Question: I have created a custom button and placed it in drawable folder, code as below for it:
'''
<shape xmlns:android="http://schemas.android.com/apk/res/android"
android:shape="rectangle">
<solid android:color="#f50057" />
<padding
android:left="30dp"
android:top="0dp"
android:right="30dp"
android:bottom="0dp" />
<corners android:radius="5dp" />
</shape>
'''
I am using the above as background for the button, the button is occupying too much space vertically eventhough I have put the padding as 0dp for it. Can you please help me reduce the space occupied by button vertically.
Code in layout:
'''
<Button
android:layout_width="wrap_content"
android:layout_height="wrap_content"
android:id="@+id/start_button"
android:background="@drawable/myrect"
android:focusable="false"
android:text="Start"
android:layout_below="@+id/expandview"
android:layout_centerHorizontal="true" />
'''

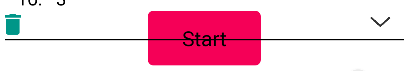
Answer: Just specify the desired height and width of the button in your layout XML. i.e
'''
<Button
android:layout_width="50dp"
android:layout_height="50dp"
android:id="@+id/start_button"
android:background="@drawable/myrect"
android:focusable="false"
android:text="Start"
android:layout_below="@+id/expandview"
android:layout_centerHorizontal="true" />
'''
If you want to do it in drawable.... then
'''
<shape xmlns:android="http://schemas.android.com/apk/res/android"
android:shape="rectangle">
<solid android:color="#f50057" />
<padding
android:left="30dp"
android:top="0dp"
android:right="30dp"
android:bottom="0dp" />
<corners android:radius="5dp" />
<size
android:height="50dp"
android:width="50dp" />
</shape>
'''